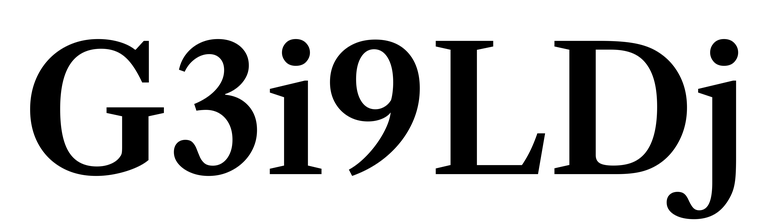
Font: LibreCaslonText_SemiBold